Field crop: maize
Growth stage: 2
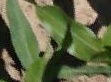
Species: maize